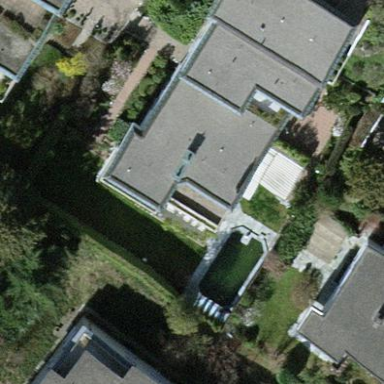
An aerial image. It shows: View of roof of building.